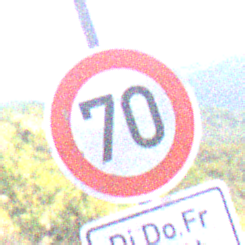
Verkehrszeichen: Geschwindigkeit70
Zusatzzeichen unten: ZeitangabenMitBeschraenkungAufWochentage3
Umgebung: Outdoor, RoadRail
Tageszeit: MorningAfternoon
Wetter: PartlyCloudy
Licht: Natural
Jahreszeit: NotSpecified
Kontrast: HighContrast